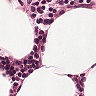
Metastatic tissue present: no